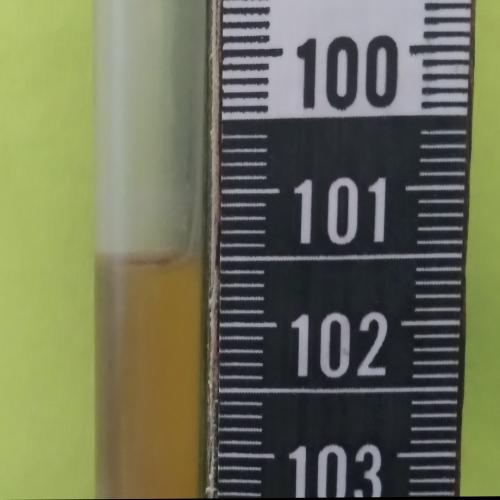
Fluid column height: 101.5 cm